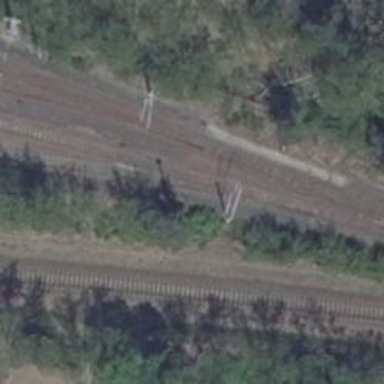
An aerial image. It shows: Railway switch.